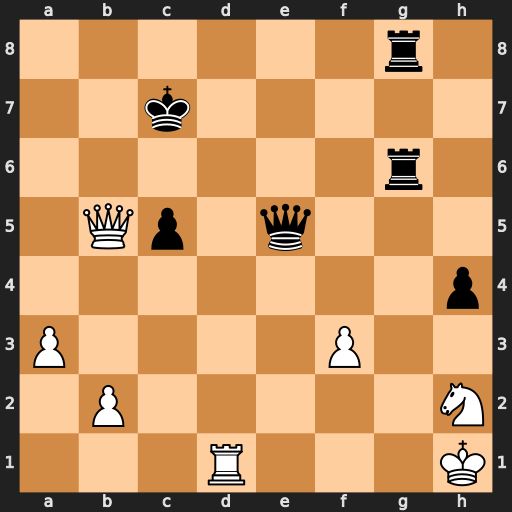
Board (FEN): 6r1/2k5/6r1/1Qp1q3/7p/P4P2/1P5N/3R3K
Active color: w
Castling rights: -
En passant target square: -
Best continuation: Rd7+ Kc8 Qb7#